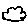
Label: cloud